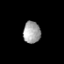
Tissue: prostate
Cell type: Myeloid cells
Senescence score: 0.8637
Nuclear area (px): 368
Mean DAPI intensity: 164.416